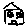
Label: house